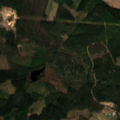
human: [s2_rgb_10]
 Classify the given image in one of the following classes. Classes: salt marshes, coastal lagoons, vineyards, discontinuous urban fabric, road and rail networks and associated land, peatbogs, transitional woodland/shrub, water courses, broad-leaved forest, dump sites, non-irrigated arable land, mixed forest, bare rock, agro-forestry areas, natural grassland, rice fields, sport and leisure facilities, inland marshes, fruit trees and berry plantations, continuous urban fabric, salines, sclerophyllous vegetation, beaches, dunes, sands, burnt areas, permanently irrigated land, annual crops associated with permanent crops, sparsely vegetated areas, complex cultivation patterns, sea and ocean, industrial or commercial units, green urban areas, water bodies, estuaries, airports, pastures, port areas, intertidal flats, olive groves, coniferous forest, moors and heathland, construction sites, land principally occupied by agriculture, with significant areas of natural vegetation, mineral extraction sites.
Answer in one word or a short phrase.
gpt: non-irrigated arable land, coniferous forest, mixed forest